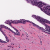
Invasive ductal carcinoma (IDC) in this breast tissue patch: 0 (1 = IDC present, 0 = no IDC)